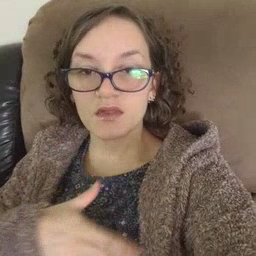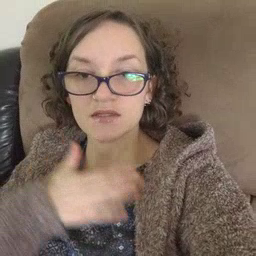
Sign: please